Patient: sex F, age 68
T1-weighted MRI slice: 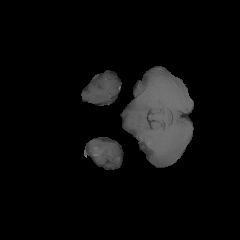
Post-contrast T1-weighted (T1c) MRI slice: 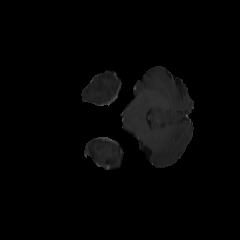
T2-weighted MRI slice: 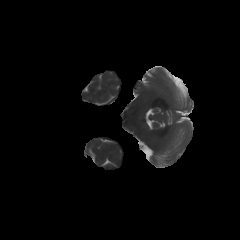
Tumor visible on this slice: no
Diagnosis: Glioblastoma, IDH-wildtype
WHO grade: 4